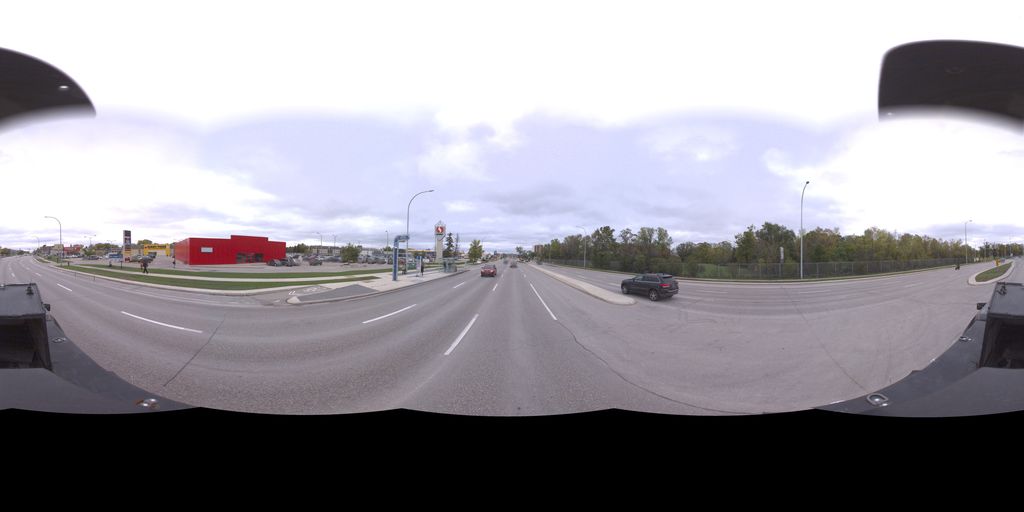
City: winnipeg